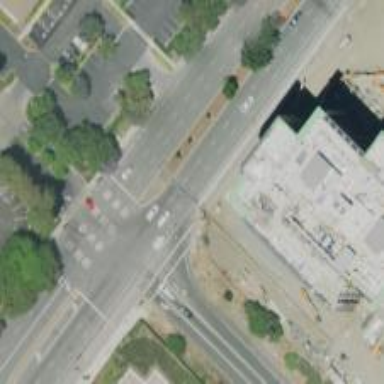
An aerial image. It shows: Solid stop line on the road.